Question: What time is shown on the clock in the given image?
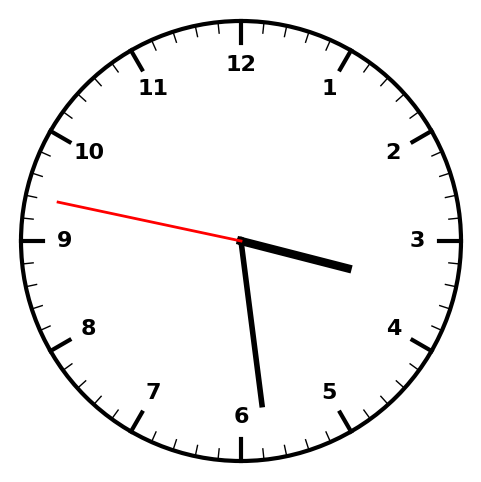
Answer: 03:28:47